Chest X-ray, PA view. Patient: 34 years old, sex F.
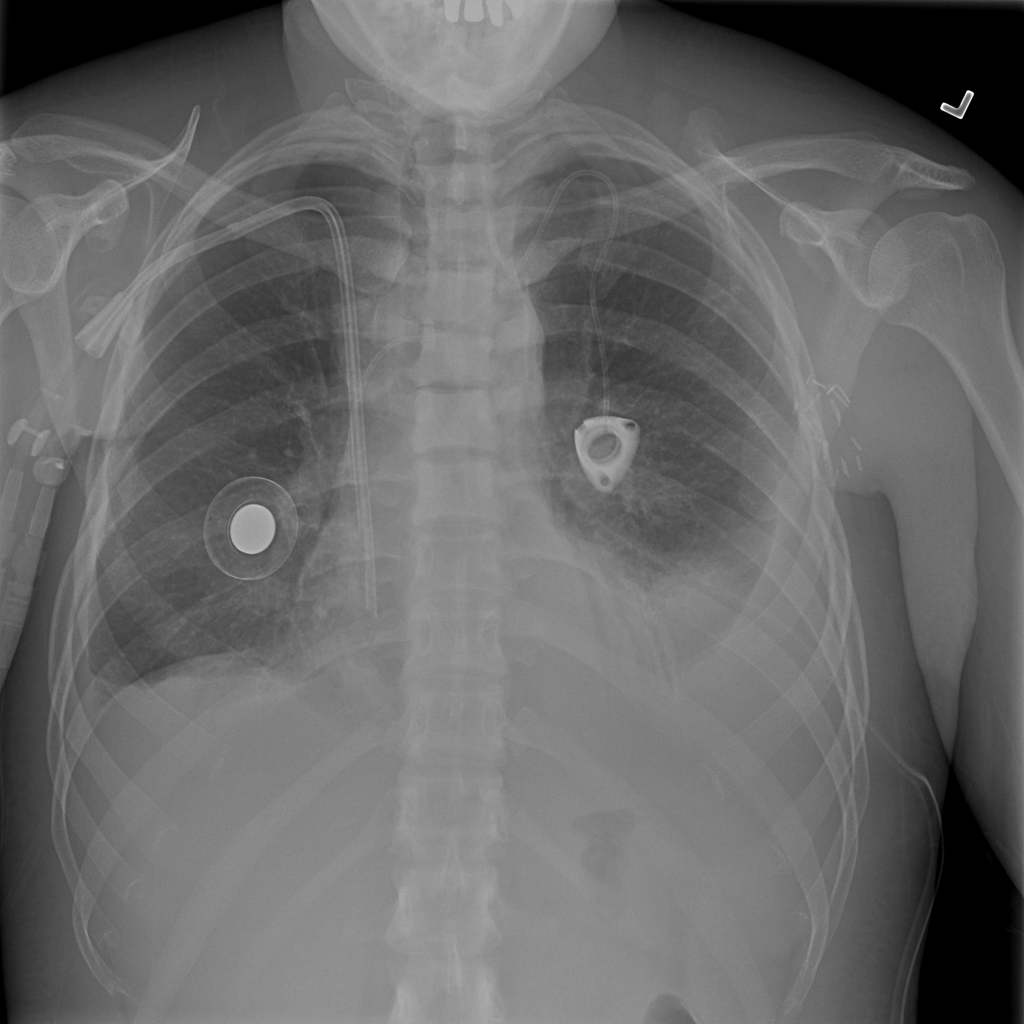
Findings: Atelectasis, Effusion, Infiltration